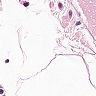
Metastatic tissue present: no